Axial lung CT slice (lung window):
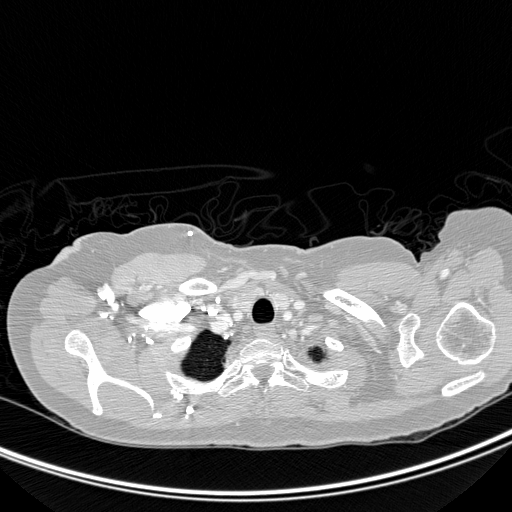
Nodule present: no